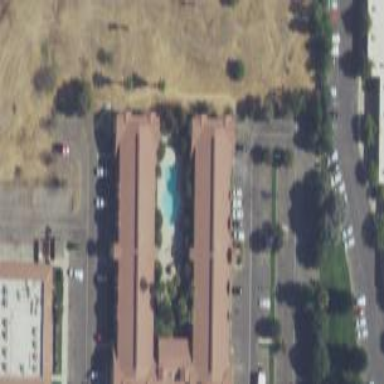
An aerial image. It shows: Hotel building.